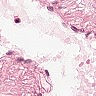
Metastatic tissue present: no